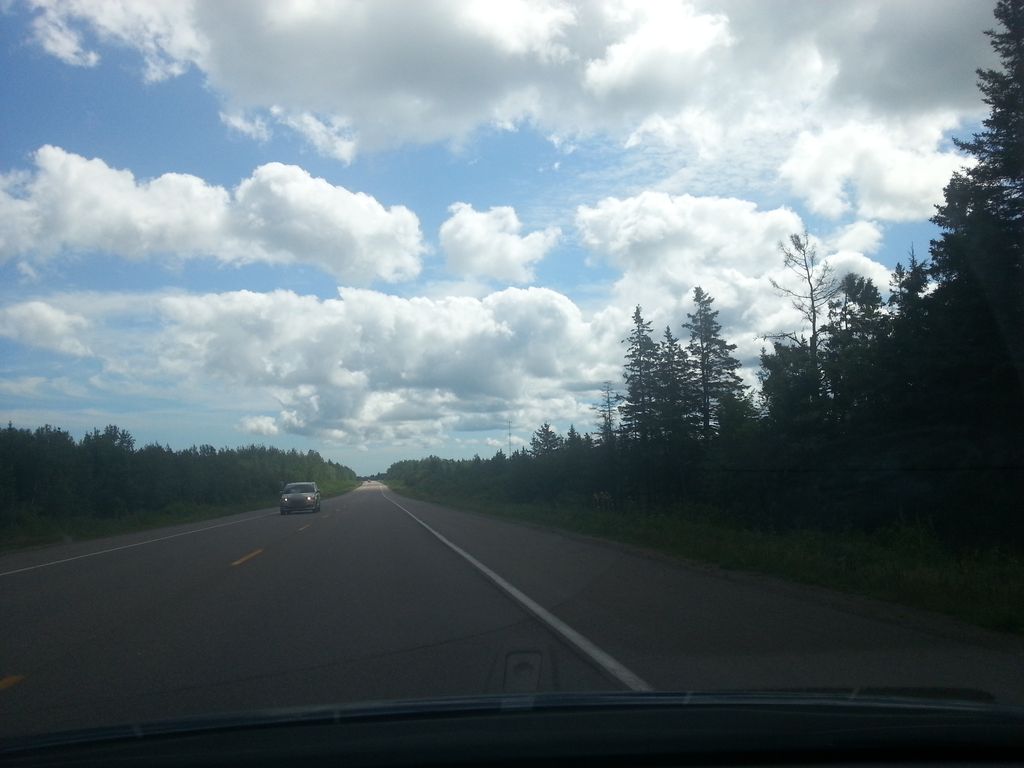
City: charlottetown